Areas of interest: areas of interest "Sport and cultural"
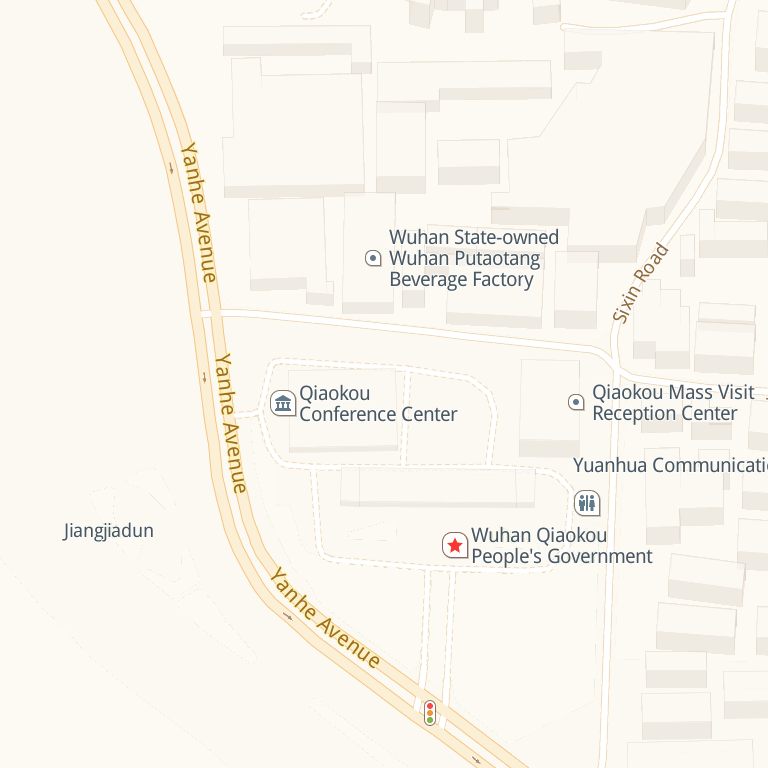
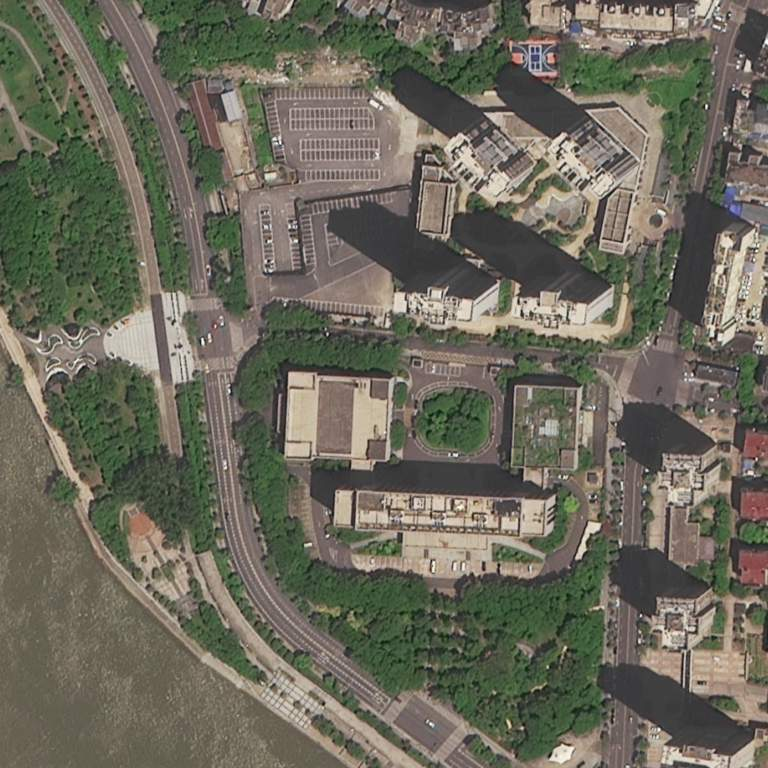